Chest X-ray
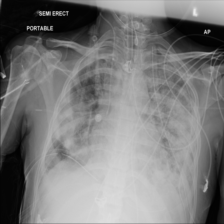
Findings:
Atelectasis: negative
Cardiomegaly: negative
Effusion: negative
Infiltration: positive
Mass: negative
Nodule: negative
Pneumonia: negative
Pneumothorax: negative
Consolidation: negative
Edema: negative
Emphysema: negative
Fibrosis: negative
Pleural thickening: negative
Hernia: negative